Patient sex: M
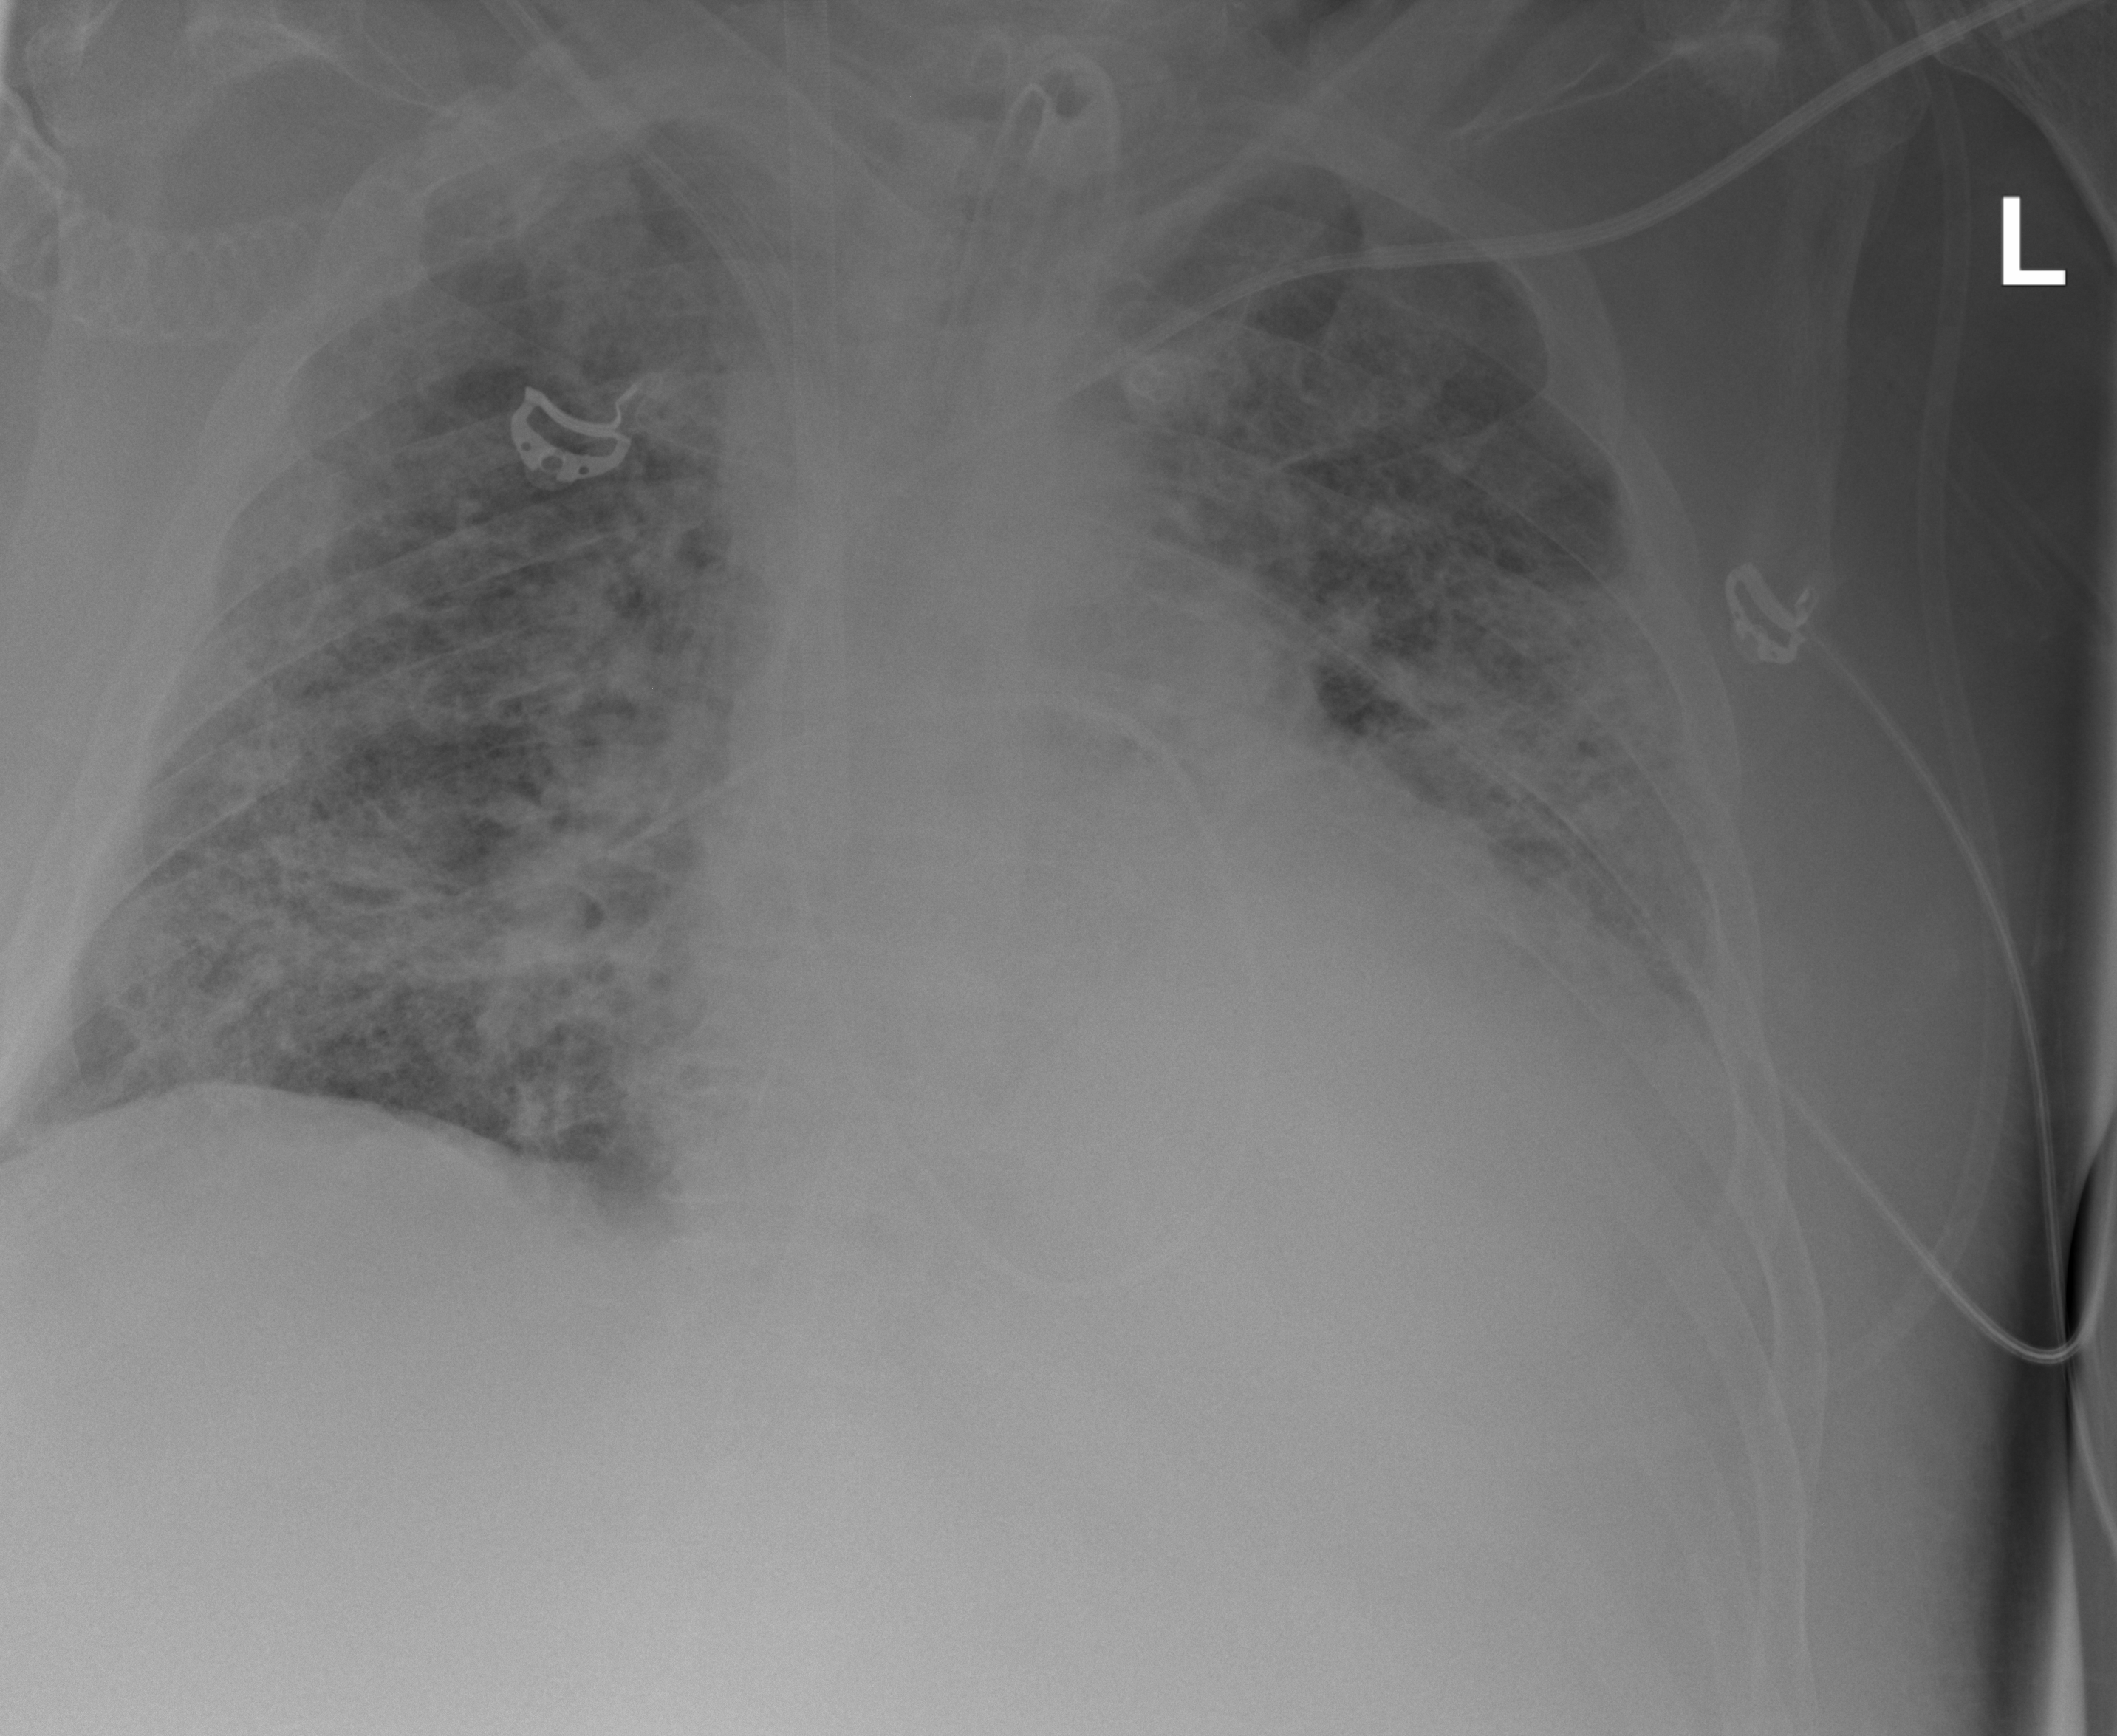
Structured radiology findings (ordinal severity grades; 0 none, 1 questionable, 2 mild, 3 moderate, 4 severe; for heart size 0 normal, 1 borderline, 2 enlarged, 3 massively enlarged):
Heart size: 2
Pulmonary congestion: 3
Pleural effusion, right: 0
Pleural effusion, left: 3
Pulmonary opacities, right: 4
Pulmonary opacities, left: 4
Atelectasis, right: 3
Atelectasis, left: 3